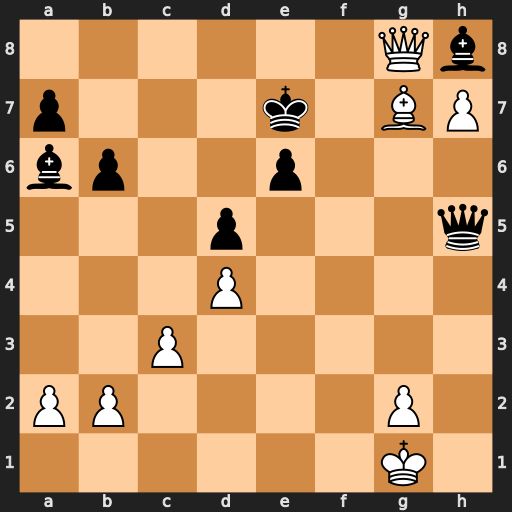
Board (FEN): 6Qb/p3k1BP/bp2p3/3p3q/3P4/2P5/PP4P1/6K1
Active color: w
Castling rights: -
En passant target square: -
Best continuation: Bxh8 Bd3 Bf6+